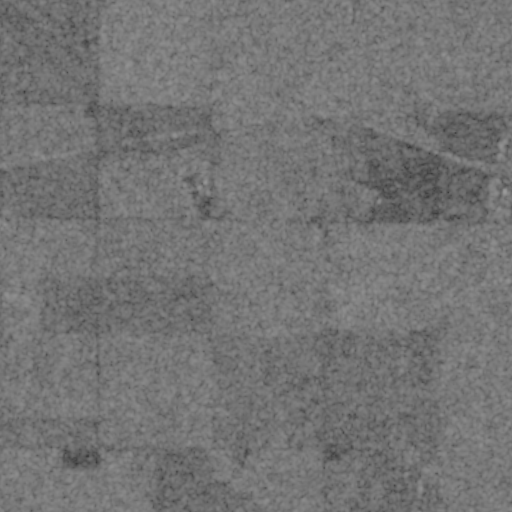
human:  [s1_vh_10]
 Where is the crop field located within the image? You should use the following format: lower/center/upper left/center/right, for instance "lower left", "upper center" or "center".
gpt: The crop field is located in the upper left of the image.
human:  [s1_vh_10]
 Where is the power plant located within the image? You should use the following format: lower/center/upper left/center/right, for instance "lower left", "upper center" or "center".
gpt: There is no power plant in the image.

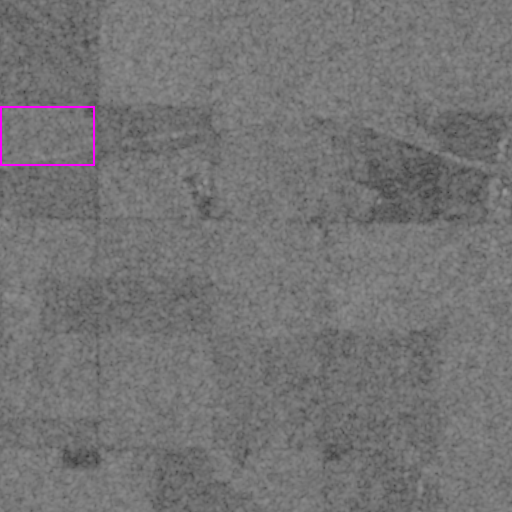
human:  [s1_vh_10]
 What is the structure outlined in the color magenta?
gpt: The structure outlined in magenta is a crop field.
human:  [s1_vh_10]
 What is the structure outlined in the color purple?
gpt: There is no purple outline.